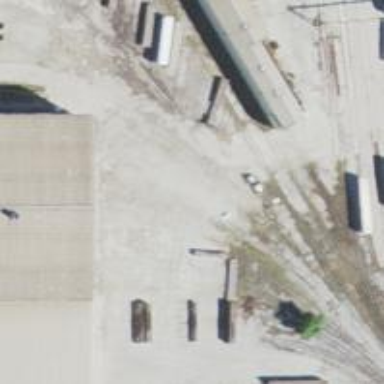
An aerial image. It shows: Rail spur service.